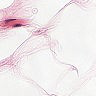
Metastatic tissue present: no